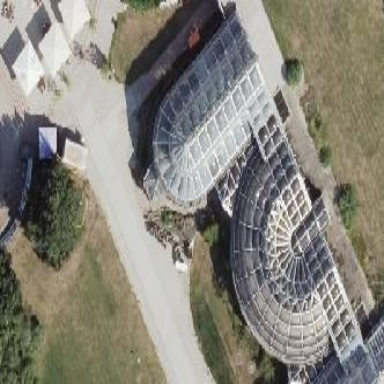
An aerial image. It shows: Greenhouse.